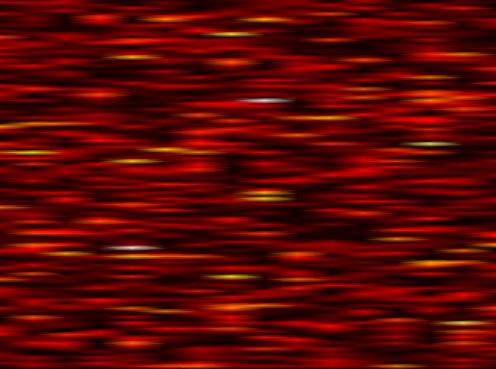
Label: UFMC